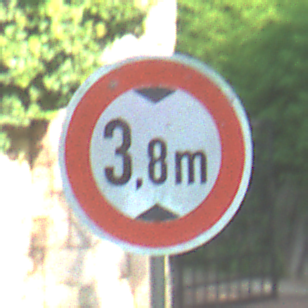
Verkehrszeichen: TatsaechlicheHoehe
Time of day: MorningAfternoon
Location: Outdoor (Urban)
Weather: PartlyCloudy
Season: NotSpecified
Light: Natural